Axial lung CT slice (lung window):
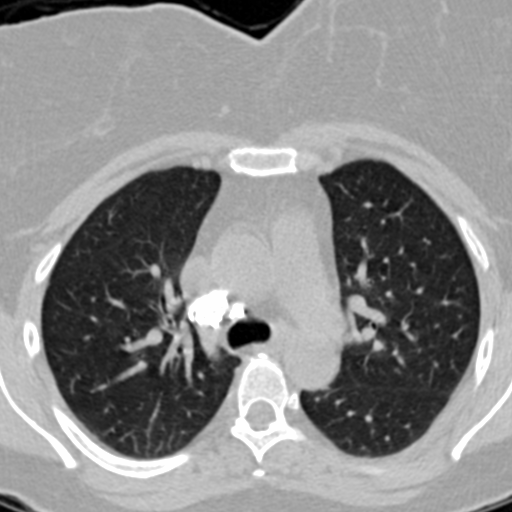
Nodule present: no